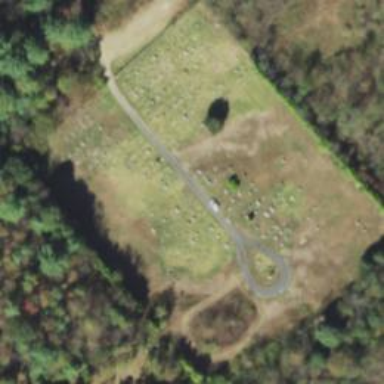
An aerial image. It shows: Cemetery.